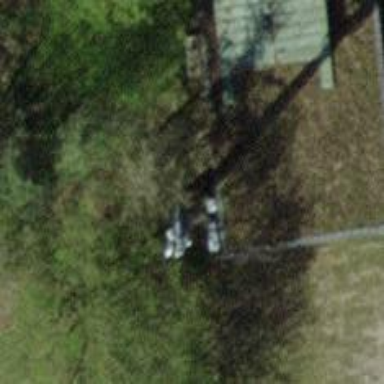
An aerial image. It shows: Mast tower used for communication.